Question: I am trying to use High Stock Chart but rather than showing a line graph in it I want to show bar graph is there a possibility to do same
<URL>
My end requirement is to make a graph like this
'''
Will it involve some additional CSS
'''
I need to show time slider at bottom as mentioned in screenshot
On Change of time interval on slider my graph will change
Please suggest on same.
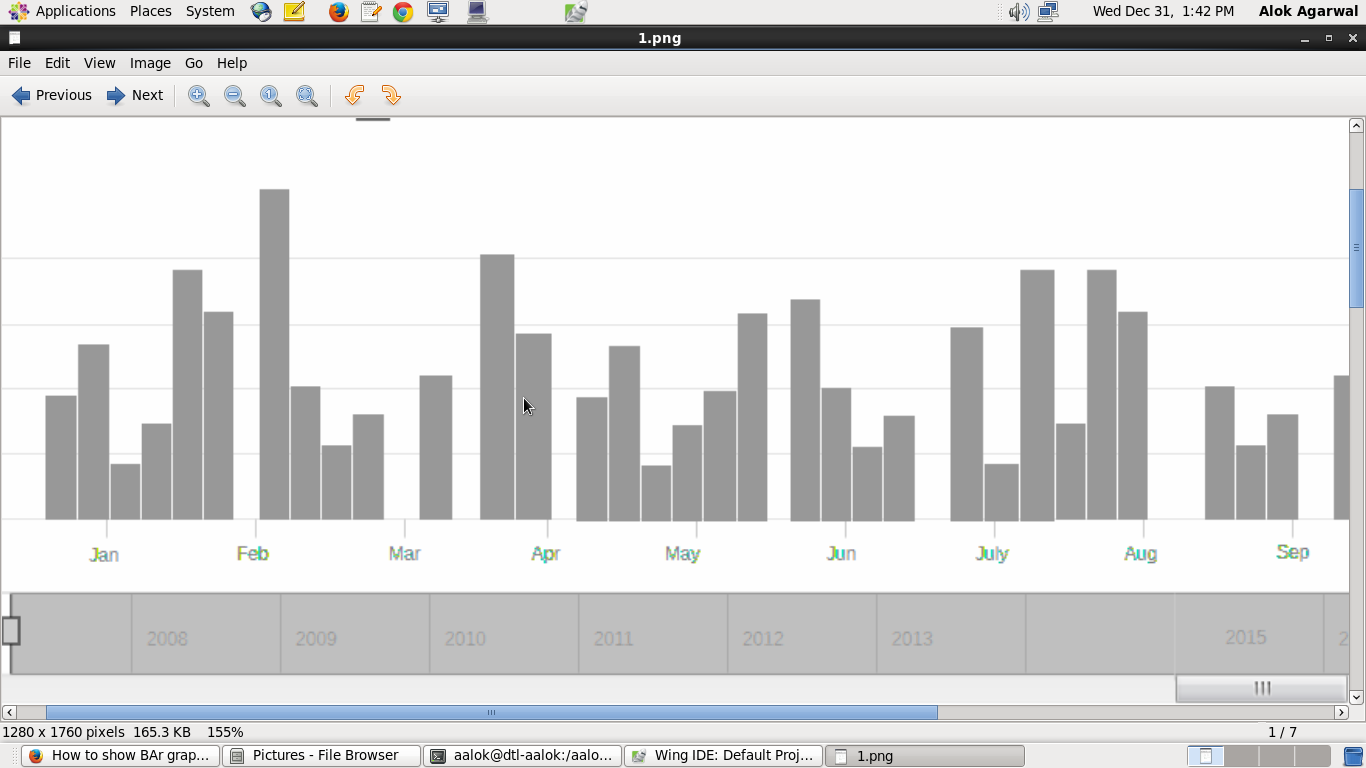
Answer: After playing around with the chart I found the following solution which can be seen in the demo below:
'''
$('#container').highcharts('StockChart', {
chart: {
type: 'column'
},
rangeSelector: {
allButtonsEnabled: true,
selected: 2
},
'''
<URL>
The formatting is not the same as your end result but you should be able to play with the styling and ranges to make it work.